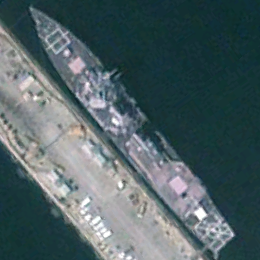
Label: destroyer